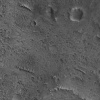
Atmospheric dust classification: not_dusty